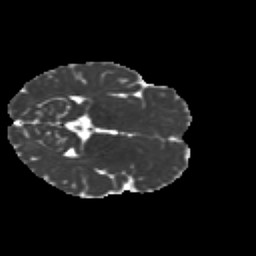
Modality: MD
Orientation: axial
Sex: male
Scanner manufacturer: siemens
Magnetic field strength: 3 T
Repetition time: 5 s
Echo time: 0.071 s